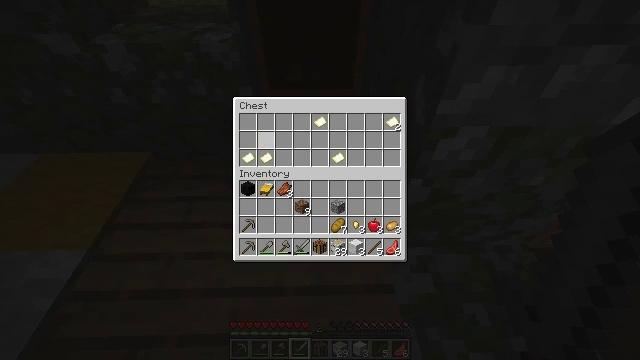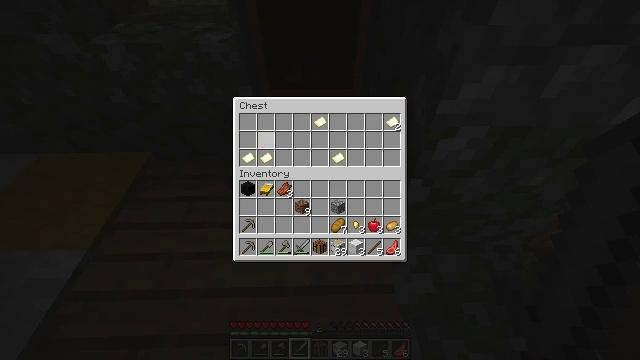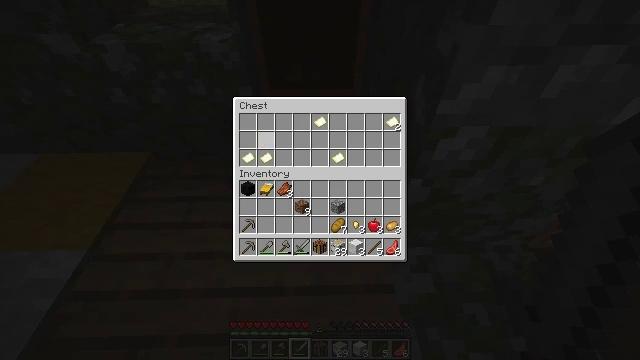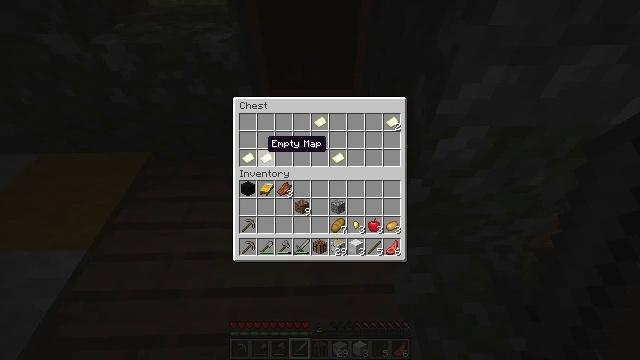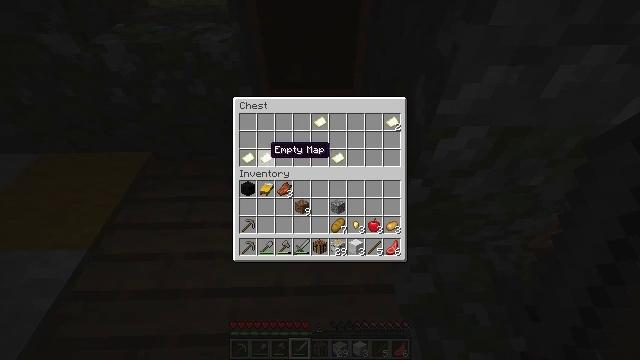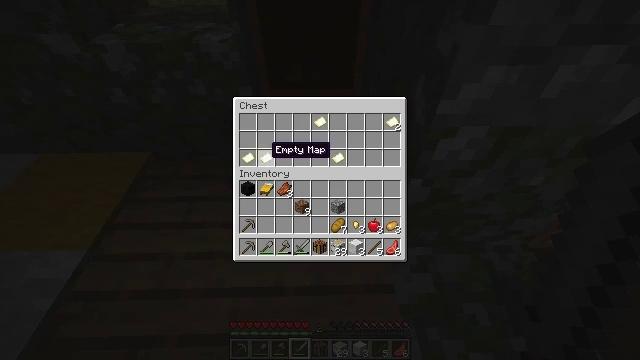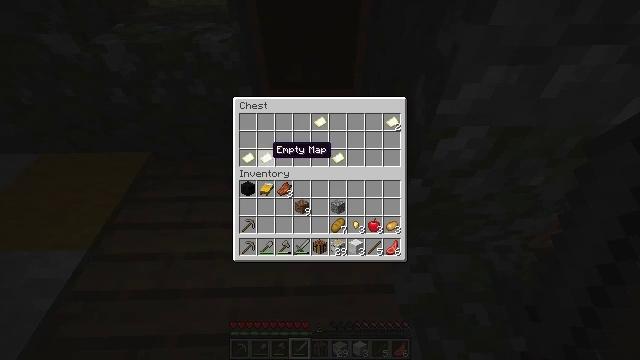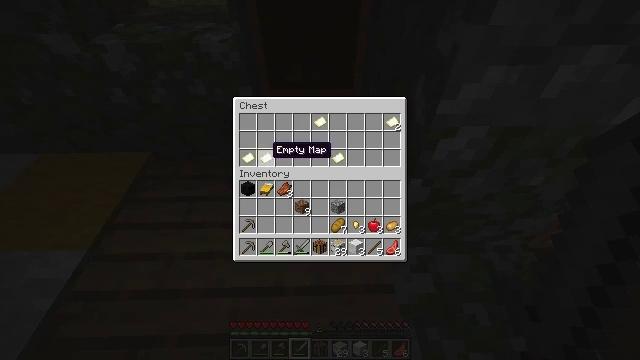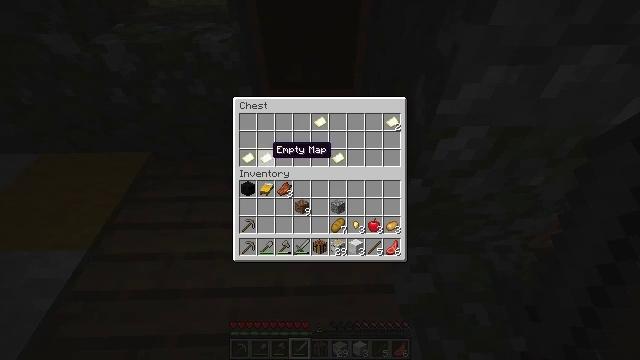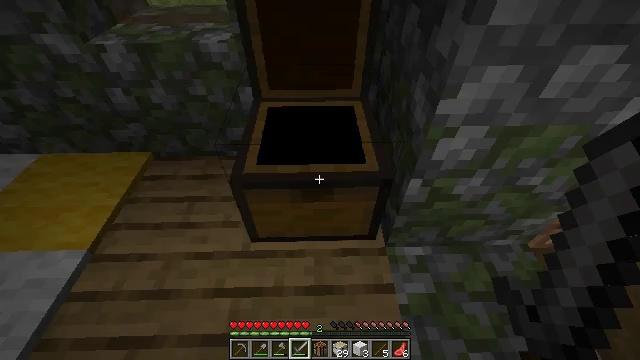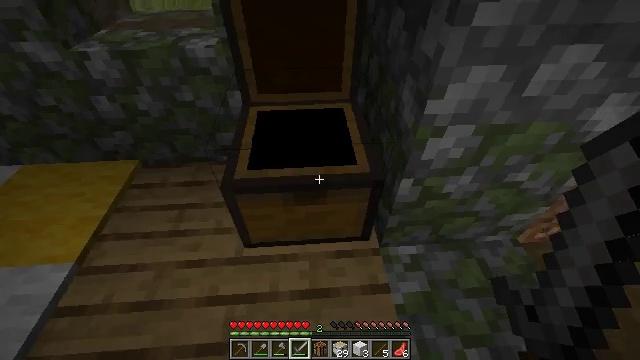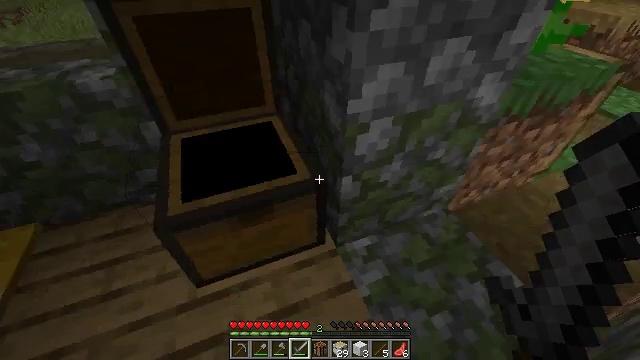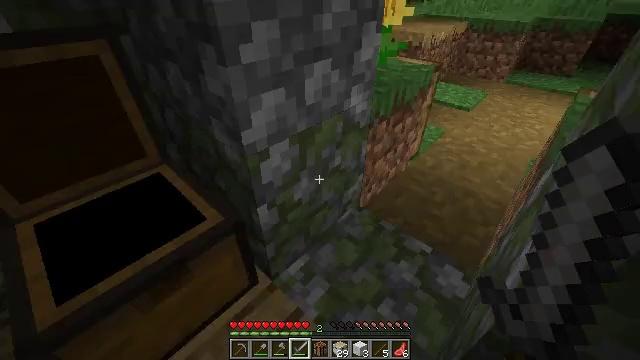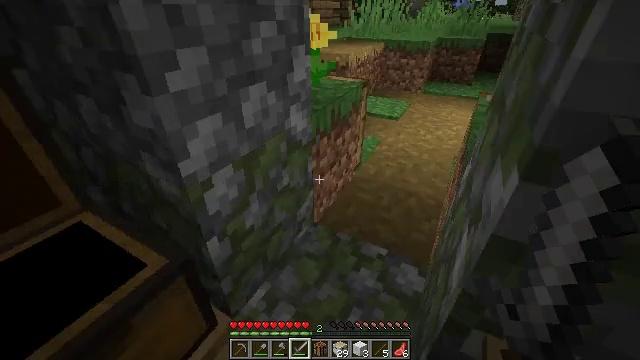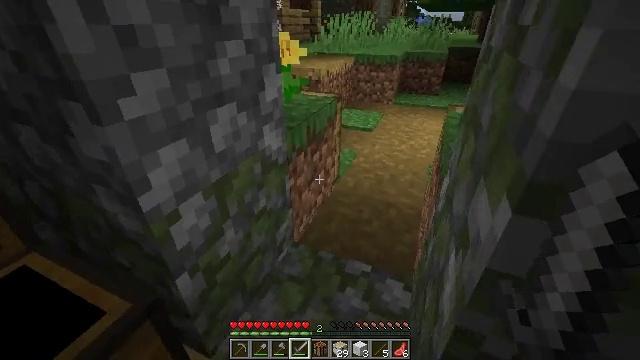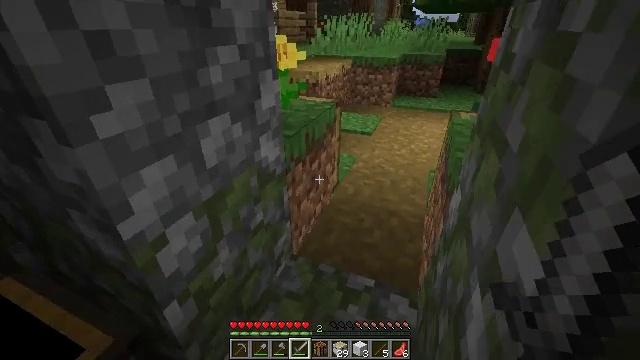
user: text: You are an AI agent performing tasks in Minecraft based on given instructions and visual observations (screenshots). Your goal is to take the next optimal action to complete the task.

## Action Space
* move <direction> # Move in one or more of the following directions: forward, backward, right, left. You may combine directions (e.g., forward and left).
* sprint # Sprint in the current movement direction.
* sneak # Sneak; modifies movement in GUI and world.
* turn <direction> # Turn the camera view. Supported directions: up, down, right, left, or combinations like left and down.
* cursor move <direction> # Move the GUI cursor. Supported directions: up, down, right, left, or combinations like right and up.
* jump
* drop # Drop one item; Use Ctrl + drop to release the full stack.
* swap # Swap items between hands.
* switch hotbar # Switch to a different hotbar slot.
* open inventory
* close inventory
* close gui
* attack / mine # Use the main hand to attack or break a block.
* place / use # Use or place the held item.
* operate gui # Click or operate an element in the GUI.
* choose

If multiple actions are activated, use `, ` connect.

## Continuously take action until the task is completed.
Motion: motion action
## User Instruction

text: Attack the chest to pick it up.
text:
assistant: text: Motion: sneak, choose
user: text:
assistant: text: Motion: sneak
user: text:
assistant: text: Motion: sneak
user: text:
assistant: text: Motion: sneak
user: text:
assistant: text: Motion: sneak
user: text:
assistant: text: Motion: sneak
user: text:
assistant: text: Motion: no_op
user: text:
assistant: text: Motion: no_op
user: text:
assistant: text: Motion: no_op
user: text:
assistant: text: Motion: turn right, close gui
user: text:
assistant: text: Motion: turn right and up
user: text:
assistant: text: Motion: turn right and up
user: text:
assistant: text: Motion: turn right and up
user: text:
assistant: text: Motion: move forward, turn right and up
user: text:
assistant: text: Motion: move forward
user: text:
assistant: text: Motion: move forward
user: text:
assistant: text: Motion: move forward
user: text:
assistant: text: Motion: move forward
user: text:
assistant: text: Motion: move forward
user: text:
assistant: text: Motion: move forward
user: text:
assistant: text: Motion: move forward
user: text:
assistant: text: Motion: move forward and move right, turn left and up
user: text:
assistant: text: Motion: move forward and move right, turn right and up
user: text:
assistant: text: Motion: move forward and move right, turn up
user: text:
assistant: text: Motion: move forward and move right, turn up
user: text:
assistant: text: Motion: move forward and move right, sprint, turn left and up
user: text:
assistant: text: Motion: move forward and move right, sprint, turn left and up
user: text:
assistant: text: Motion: move forward and move right, sprint, turn left
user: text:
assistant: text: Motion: move forward and move right, sprint, turn left
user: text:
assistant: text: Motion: move forward and move right, sprint, turn left